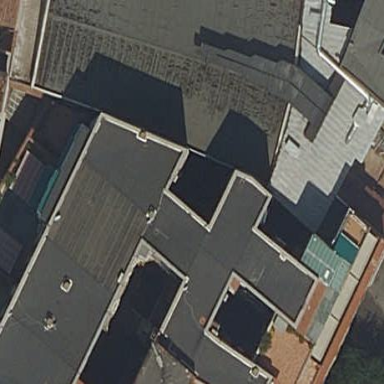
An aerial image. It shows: Building that is nightclub.